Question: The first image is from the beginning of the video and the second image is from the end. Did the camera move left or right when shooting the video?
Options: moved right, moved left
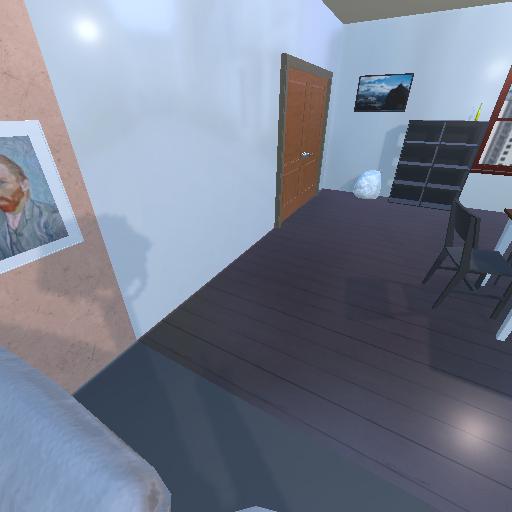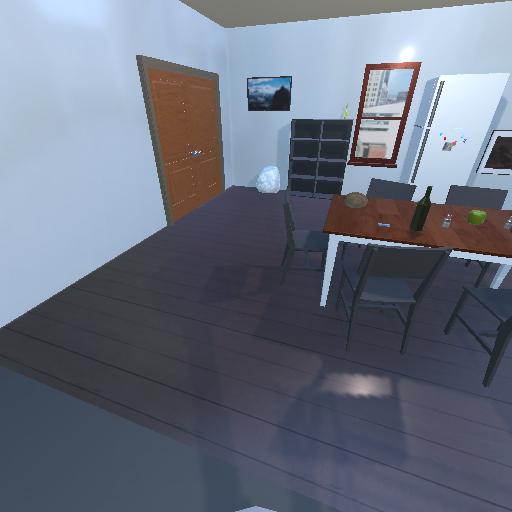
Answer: moved right